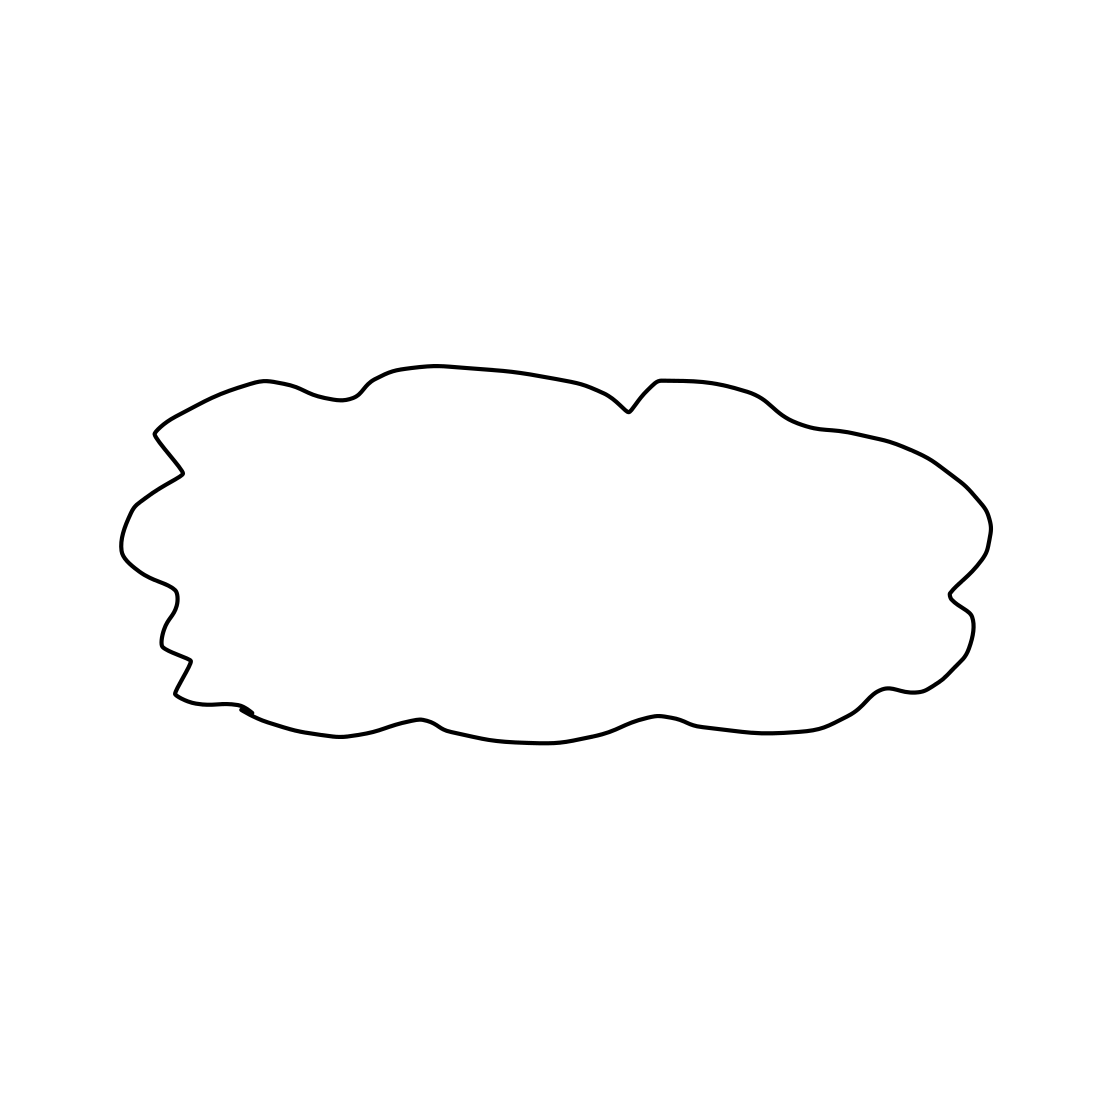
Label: cloud